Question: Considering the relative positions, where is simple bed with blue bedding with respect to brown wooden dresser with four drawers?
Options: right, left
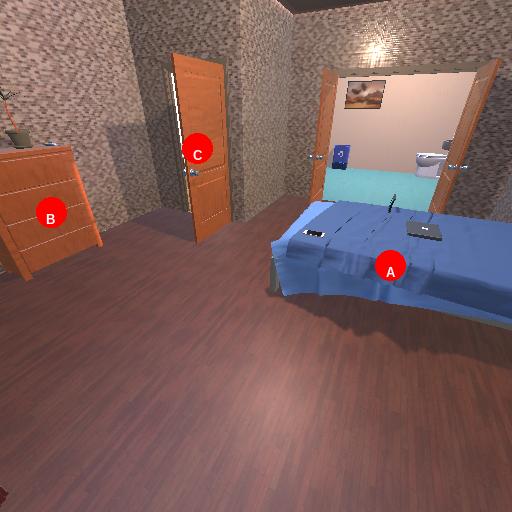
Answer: right